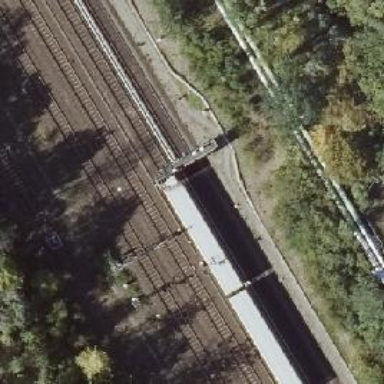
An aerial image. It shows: Railway signal.